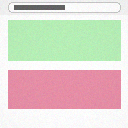
Screen state: on